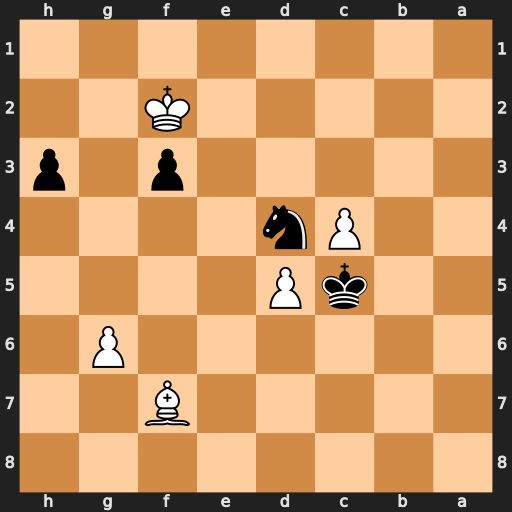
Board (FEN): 8/5B2/6P1/2kP4/2Pn4/5p1p/5K2/8
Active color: b
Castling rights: -
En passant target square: -
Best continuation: h2 g7 h1=Q g8=Q Qh2+